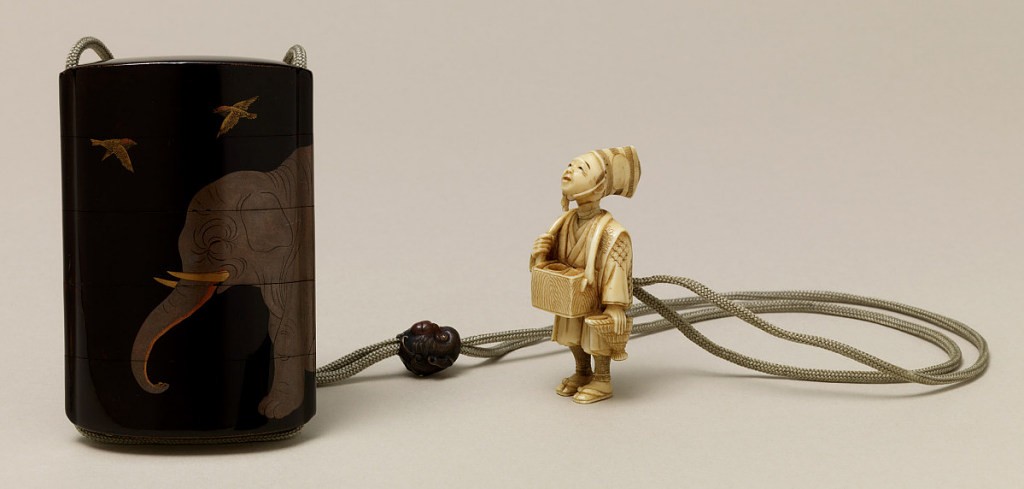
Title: Lacquer box
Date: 19th century
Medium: Lacquered wood
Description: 1952-164-35: Five sections, with an elephant and three flying b...;     1952-164-36: Head of a monkey, with gold eyes.50;     1952-164-37-a,b: Figure of a street vendor, wearing a sambaso hat a...